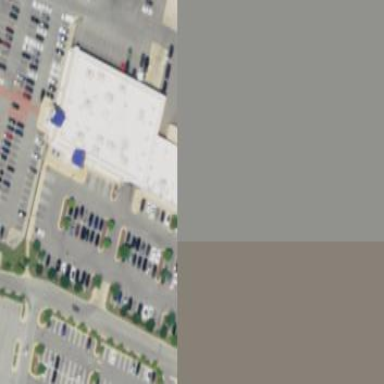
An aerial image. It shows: Retail building with car shop.